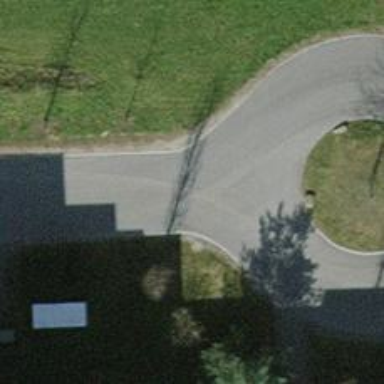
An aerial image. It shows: Turning circle on the road.